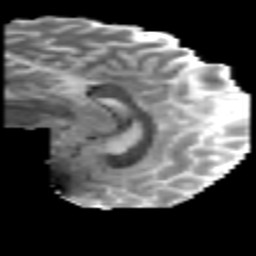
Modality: MD
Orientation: sagittal
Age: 23
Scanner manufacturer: philips
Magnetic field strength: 3 T
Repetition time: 8.6 s
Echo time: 0.127 s